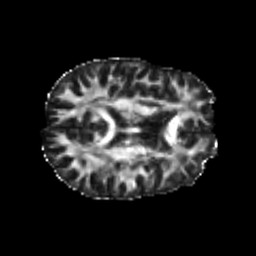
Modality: FA
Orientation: axial
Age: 20
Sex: male
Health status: healthy
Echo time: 0.074 s